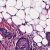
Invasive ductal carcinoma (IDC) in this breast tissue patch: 1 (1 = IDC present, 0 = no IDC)